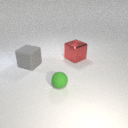
large red metal cube to the right of large gray rubber cube